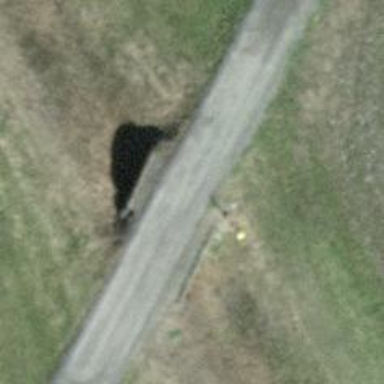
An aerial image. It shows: Track road with bridge.